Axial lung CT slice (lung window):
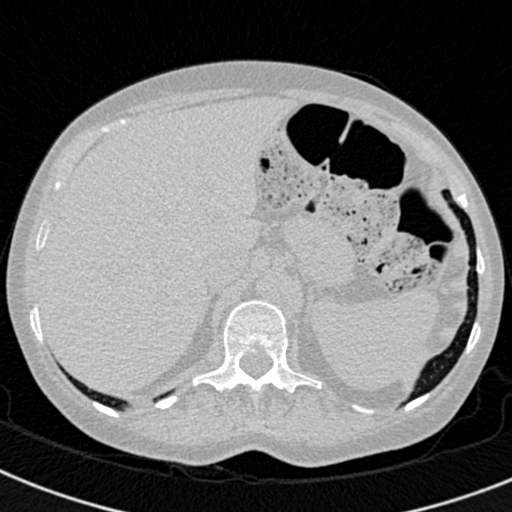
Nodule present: no